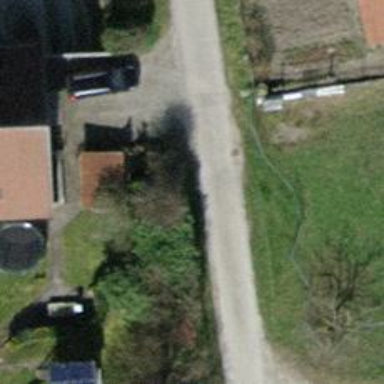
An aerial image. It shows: Residential road with asphalt surface and no sidewalks.